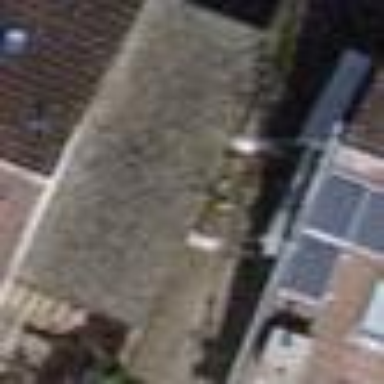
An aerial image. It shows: Garage building.